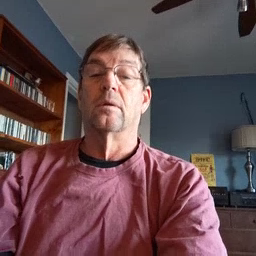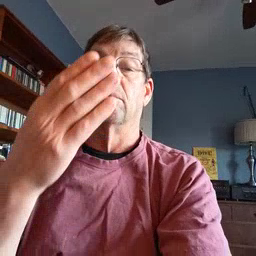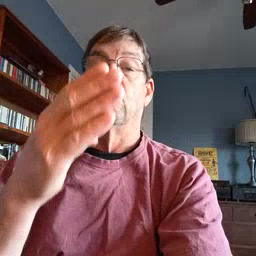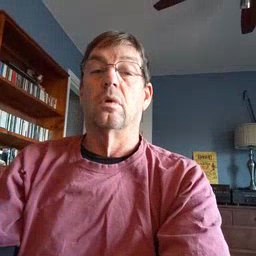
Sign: blue